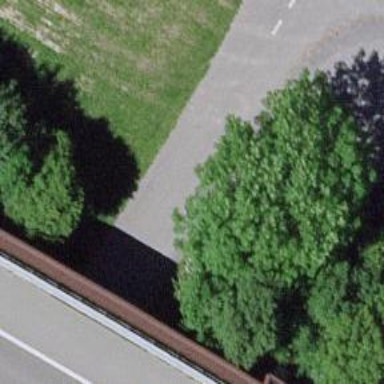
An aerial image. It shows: Unclassified road with asphalt surface going through tunnel.